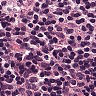
Metastatic tissue present: no